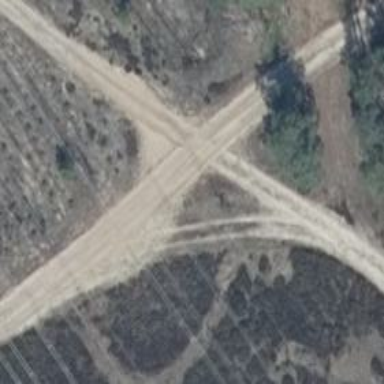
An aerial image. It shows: Sandy track road with grade5 tracktype.